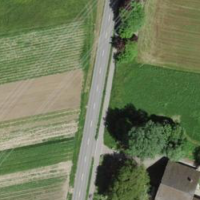
EUNIS habitat code: 52
Species observed at this site:
Ribes sanguineum
Symphoricarpos albus